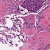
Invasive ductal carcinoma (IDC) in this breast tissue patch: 0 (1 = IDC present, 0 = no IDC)